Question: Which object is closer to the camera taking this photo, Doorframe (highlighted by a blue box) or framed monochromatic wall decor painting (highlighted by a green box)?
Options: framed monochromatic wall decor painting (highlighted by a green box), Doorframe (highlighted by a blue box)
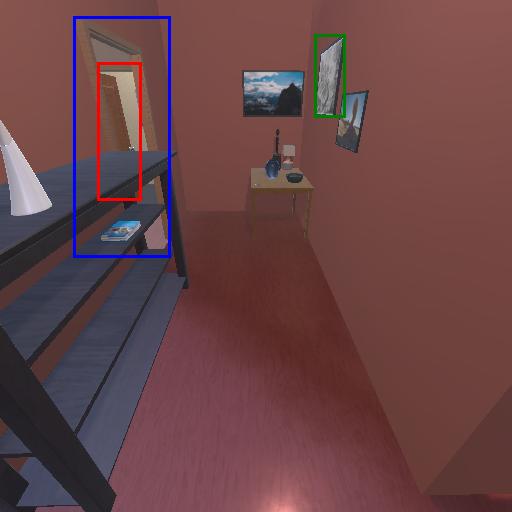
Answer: framed monochromatic wall decor painting (highlighted by a green box)